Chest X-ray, PA view. Patient: 39 years old, sex F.
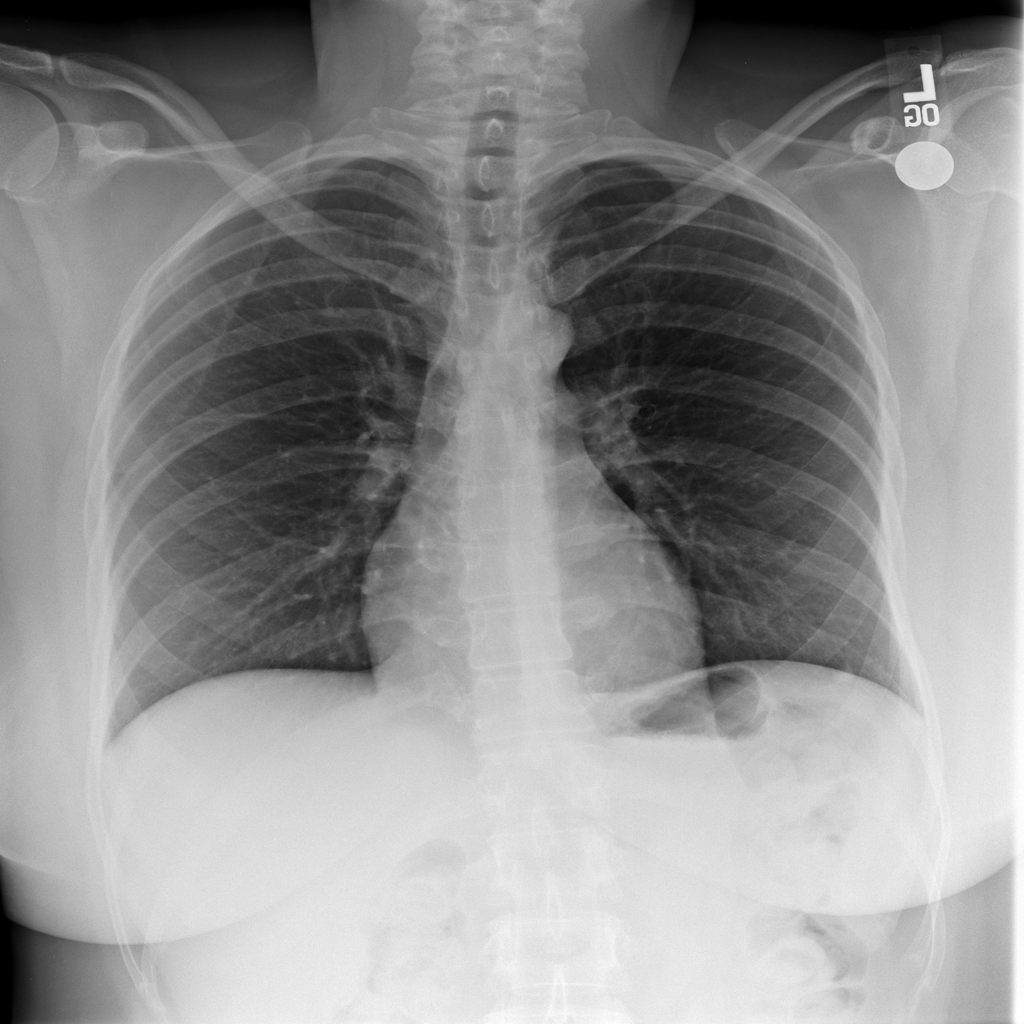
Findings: No Finding